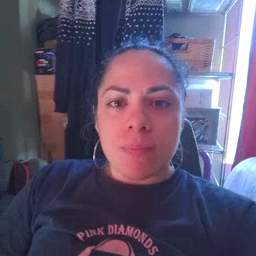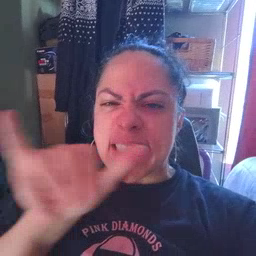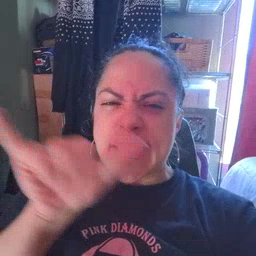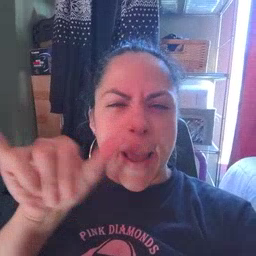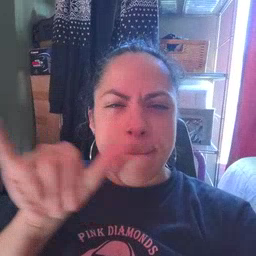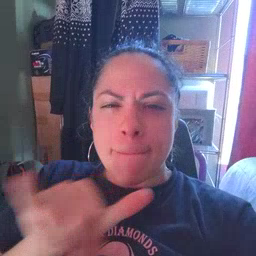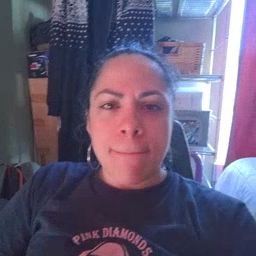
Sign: same